Interaction volume radius: 10 \u00c5
Interaction volume height: 35 \u00c5
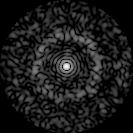
Disorder parameter: 0.8142